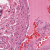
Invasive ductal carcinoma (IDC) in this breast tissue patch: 0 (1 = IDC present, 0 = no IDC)